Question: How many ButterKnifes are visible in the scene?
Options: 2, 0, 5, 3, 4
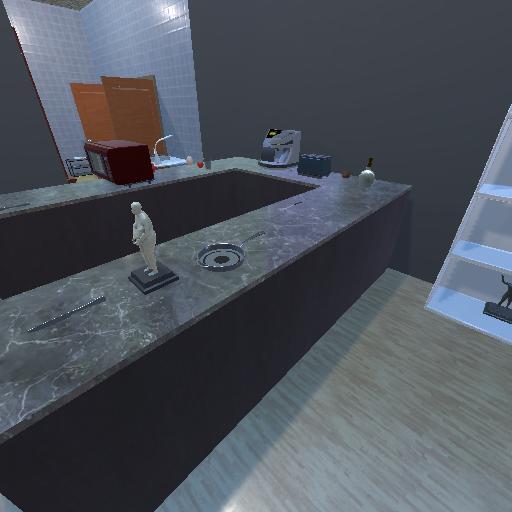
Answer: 2